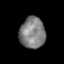
Tissue: lung
Cell type: Others
Senescence score: 0.1331
Nuclear area (px): 775
Mean DAPI intensity: 128.604